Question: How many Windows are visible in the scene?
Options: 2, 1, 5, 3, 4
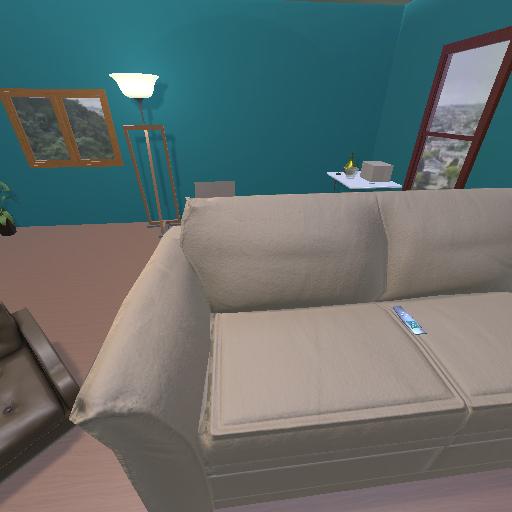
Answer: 2